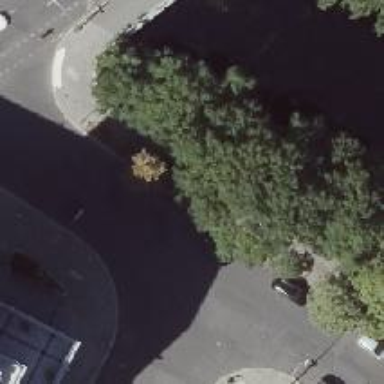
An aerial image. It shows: Unmarked road crossing.